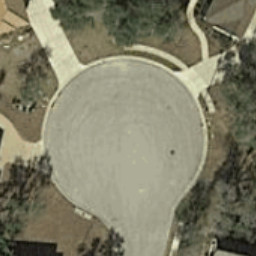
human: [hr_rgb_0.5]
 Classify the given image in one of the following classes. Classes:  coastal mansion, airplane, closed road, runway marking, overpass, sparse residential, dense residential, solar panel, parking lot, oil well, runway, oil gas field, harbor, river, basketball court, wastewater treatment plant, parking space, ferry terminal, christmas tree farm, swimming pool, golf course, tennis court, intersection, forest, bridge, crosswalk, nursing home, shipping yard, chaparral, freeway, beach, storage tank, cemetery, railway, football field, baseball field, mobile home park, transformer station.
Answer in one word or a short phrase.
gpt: closed road